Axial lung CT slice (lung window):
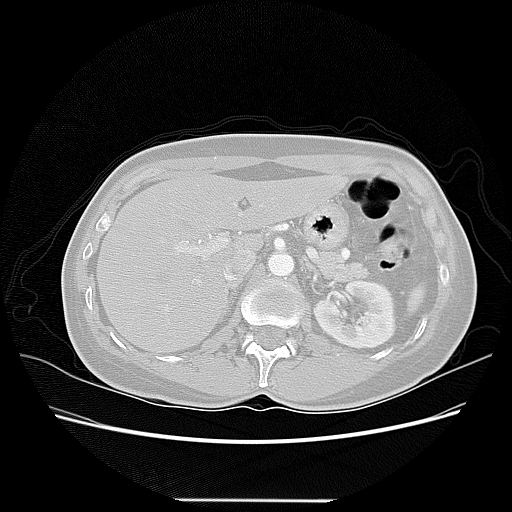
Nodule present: no